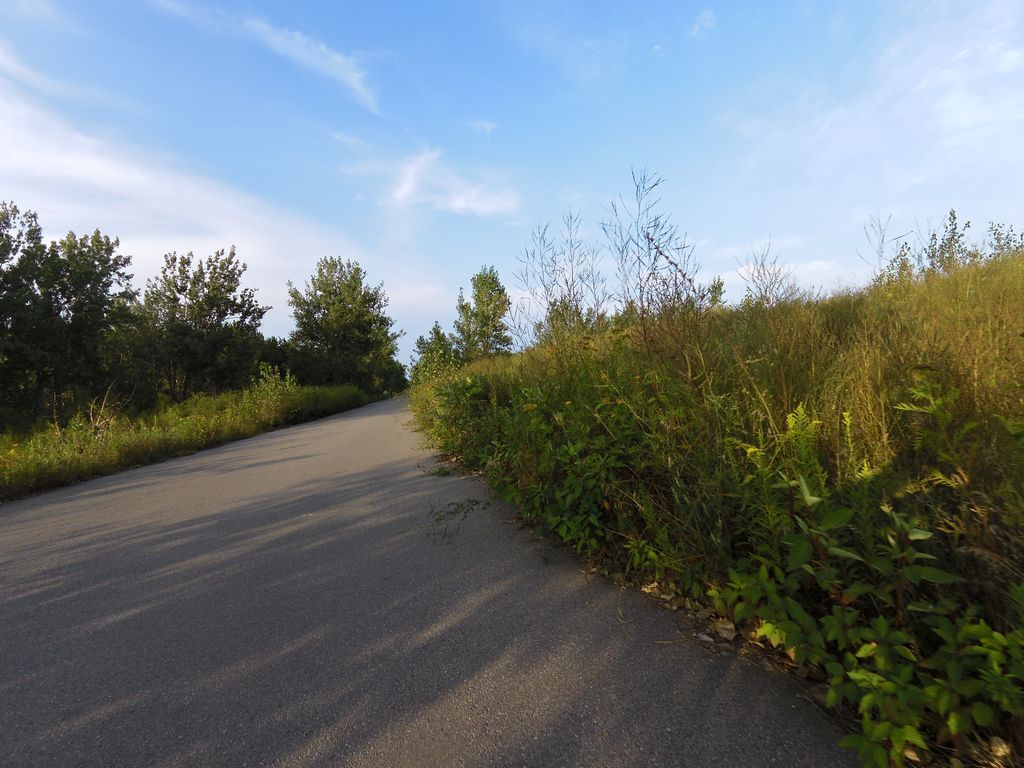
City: toronto